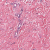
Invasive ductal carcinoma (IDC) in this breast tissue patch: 0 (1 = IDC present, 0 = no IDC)